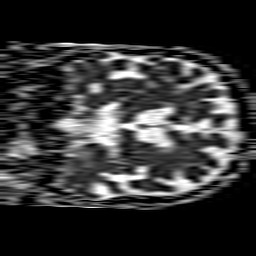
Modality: ADC
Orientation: coronal
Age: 88
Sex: male
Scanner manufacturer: philips
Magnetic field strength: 1.5 T
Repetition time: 4.109 s
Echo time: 0.09719 s